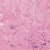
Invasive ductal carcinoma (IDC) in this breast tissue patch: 0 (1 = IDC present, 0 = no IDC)